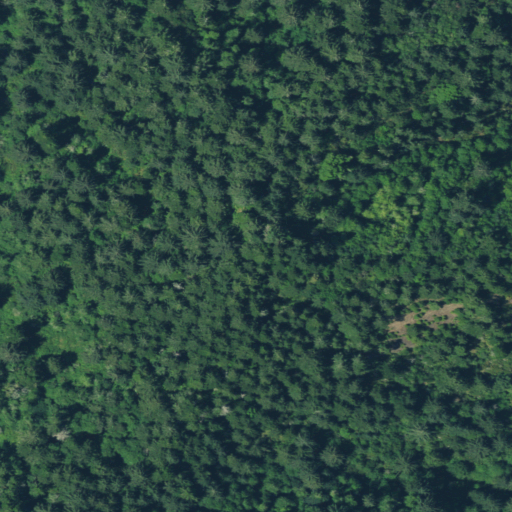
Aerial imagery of mountain in California named Sugarloaf Mountain containing evergreen forest, mixed forest, and shrub